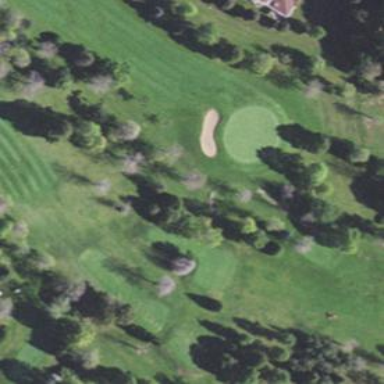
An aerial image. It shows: View of golf hole.